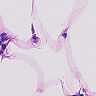
Metastatic tissue present: no